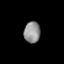
Tissue: lung
Cell type: T cells
Senescence score: 0.2071
Nuclear area (px): 337
Mean DAPI intensity: 145.43